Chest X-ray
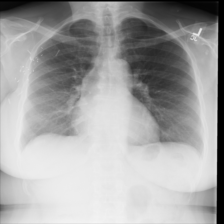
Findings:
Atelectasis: negative
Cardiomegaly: negative
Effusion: negative
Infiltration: negative
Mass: negative
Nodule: negative
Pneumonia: negative
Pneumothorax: negative
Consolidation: negative
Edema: negative
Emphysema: negative
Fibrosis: negative
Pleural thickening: negative
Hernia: negative